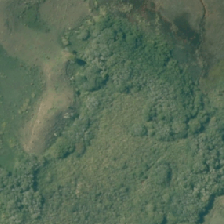
Land cover: deciduous_hardwood